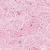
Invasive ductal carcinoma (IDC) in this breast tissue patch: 0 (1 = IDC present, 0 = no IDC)